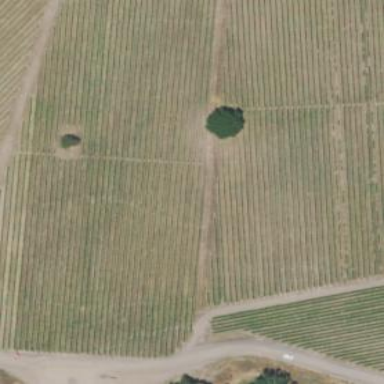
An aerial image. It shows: Vineyard growing grapes.